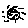
Label: moon